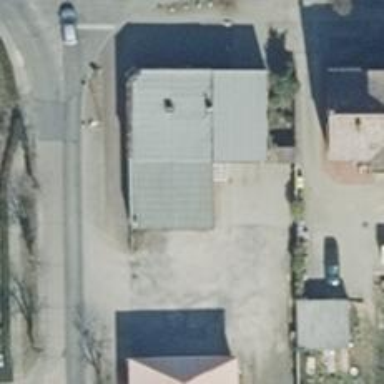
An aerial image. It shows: Driving school.